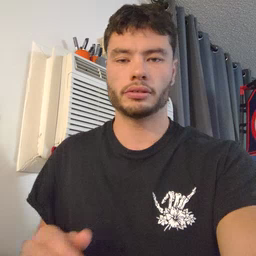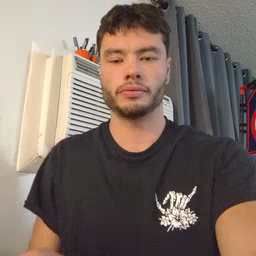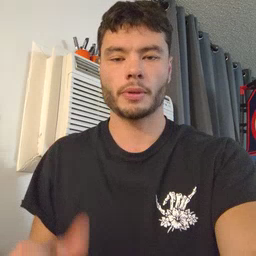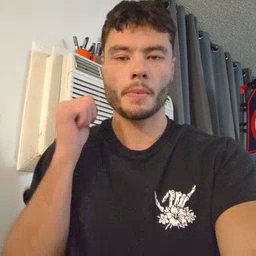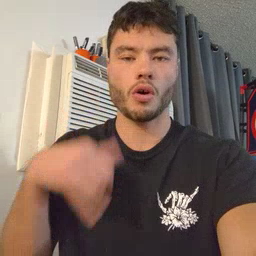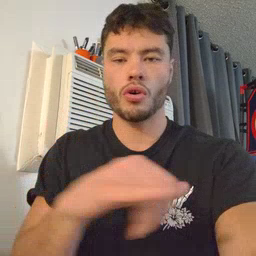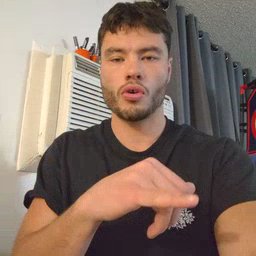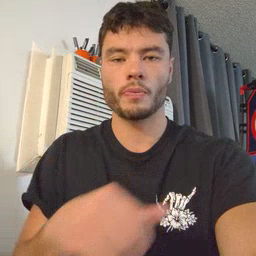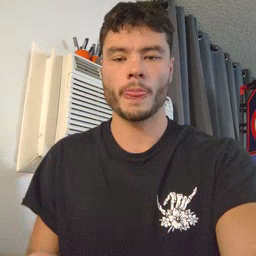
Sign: backyard